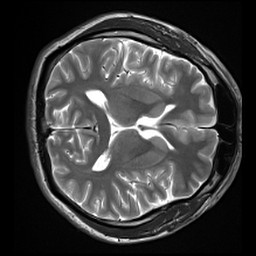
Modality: inplaneT2
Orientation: axial
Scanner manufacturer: siemens
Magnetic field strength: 3 T
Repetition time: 7.02 s
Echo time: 0.069 s